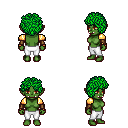
a pixel art fantasy rpg character, female body template, orc, green skin, gold arm armor, white pants, green curly afro hairstyle, leather bracers, four views (front, back, left, right), 2x2 character sprite sheet, small pixel art, hard edges, no anti-aliasing